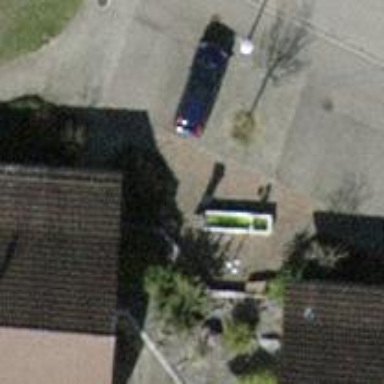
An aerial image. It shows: Fountain.